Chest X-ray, PA view. Patient: 69 years old, sex M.
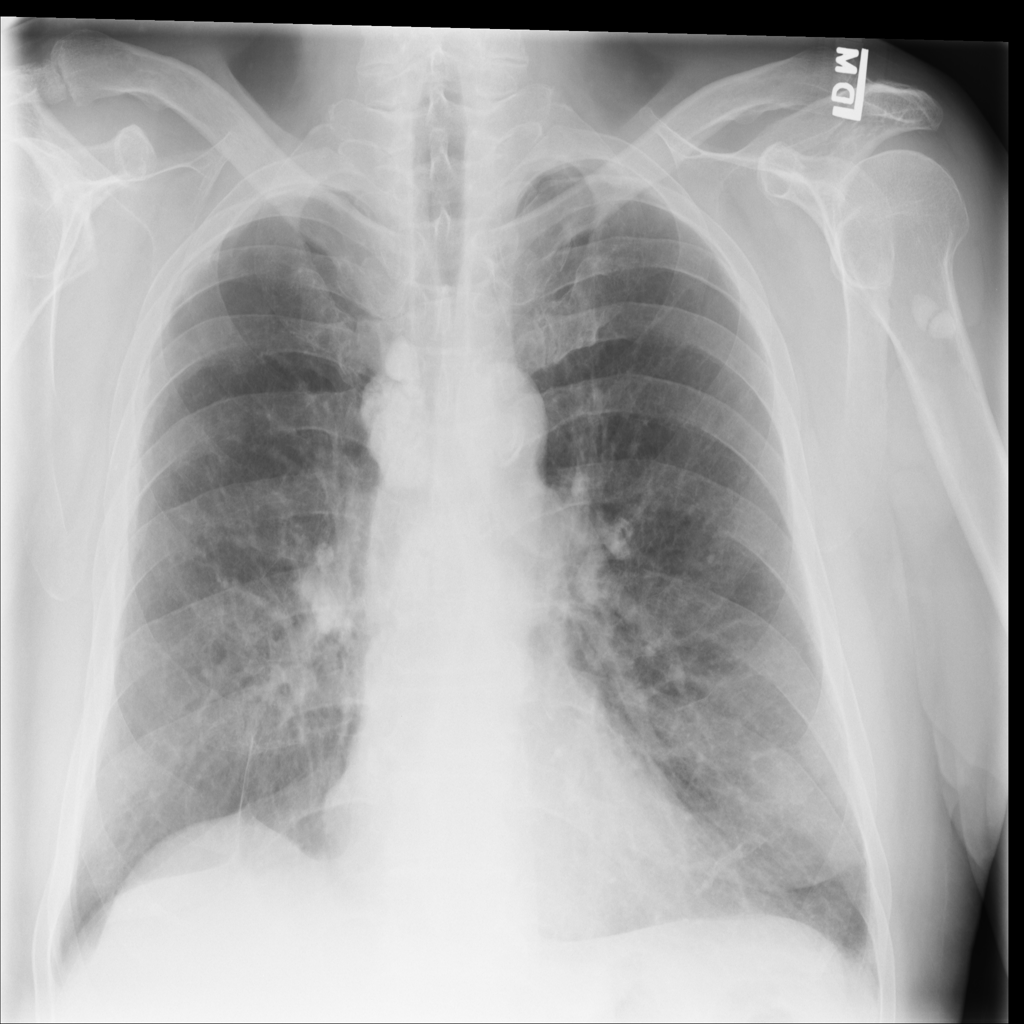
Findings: No Finding